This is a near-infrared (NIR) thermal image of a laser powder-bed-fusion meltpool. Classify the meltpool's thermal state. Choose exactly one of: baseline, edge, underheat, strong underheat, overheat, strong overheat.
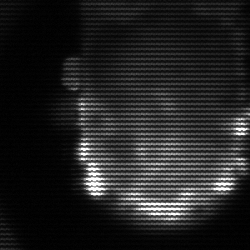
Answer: baseline